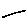
Label: line